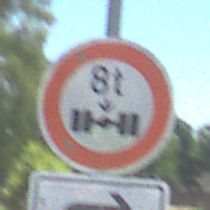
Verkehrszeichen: TatsaechlicheAchslast
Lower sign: RichtungsangabeDurchPfeile5
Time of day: Midday
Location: Outdoor (Nature)
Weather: Clear
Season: NotSpecified
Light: Natural